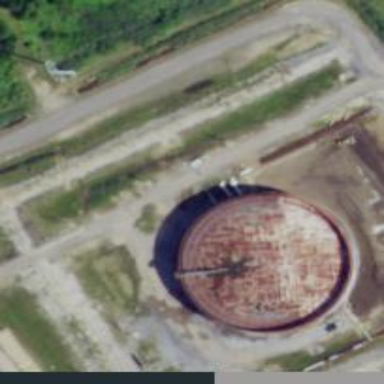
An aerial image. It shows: Storage tank that is man-made.